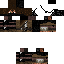
A female human skin with dark skin, wearing brown long hair dressed in a blue hoodie and black pants, featuring a closed mouth.